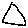
Label: triangle